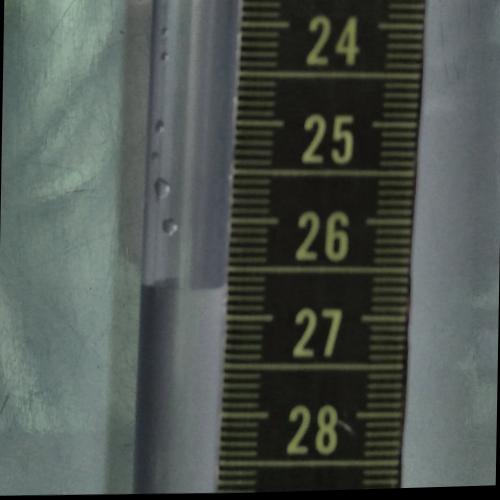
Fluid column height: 26.7 cm